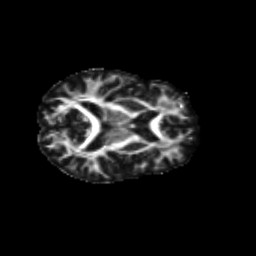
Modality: FA
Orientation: axial
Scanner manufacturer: siemens
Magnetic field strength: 3 T
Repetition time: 9.2 s
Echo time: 0.084 s